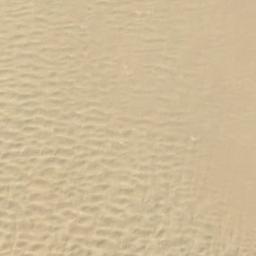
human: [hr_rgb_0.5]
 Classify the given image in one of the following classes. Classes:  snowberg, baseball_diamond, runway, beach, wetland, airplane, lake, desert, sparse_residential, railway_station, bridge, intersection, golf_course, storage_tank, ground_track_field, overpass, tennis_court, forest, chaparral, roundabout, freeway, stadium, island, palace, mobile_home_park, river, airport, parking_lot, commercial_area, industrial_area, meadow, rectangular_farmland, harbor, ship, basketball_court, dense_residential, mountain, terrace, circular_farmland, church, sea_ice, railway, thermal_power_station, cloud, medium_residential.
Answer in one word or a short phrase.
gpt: desert